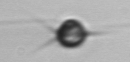
Label: Acanthoica_quattrospina